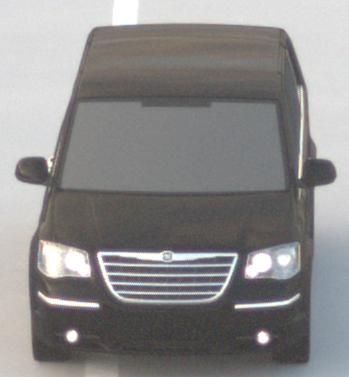
Make: Chrysler
Model: Grand Voyager 3.8
Detailed model: Grand Voyager
Model produced from: 2008/03
Model produced until: 2010/12
Doors: 5
Color: black
Road condition: dry road
Daytime: sunrise or sunset
Contrast: medium contrast